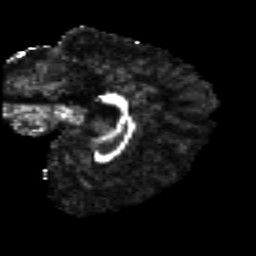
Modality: FA
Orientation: sagittal
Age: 24
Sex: male
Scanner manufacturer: siemens
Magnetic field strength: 3 T
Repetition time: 8.8 s
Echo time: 0.085 s